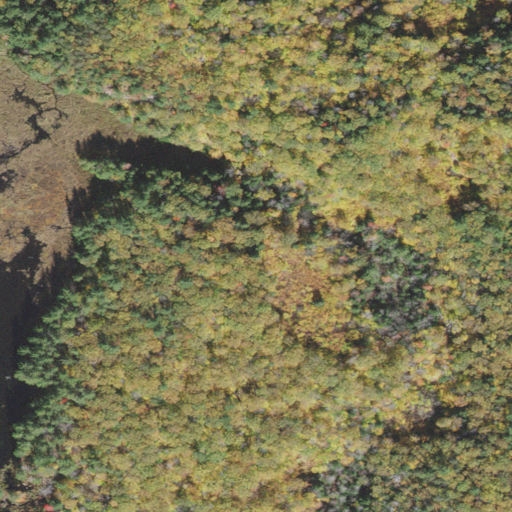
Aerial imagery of mountain in New Hampshire named Goat Pasture Hill containing deciduous forest, mixed forest, woody wetlands, evergreen forest, and herbaceous wetlands